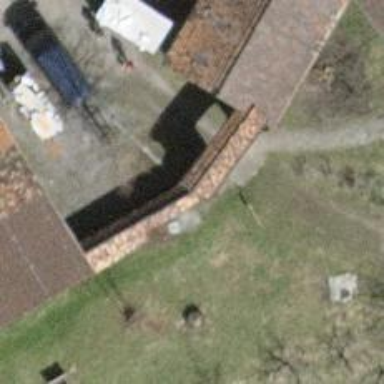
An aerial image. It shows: Wall made of dry stone.